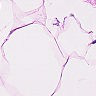
Metastatic tissue present: no